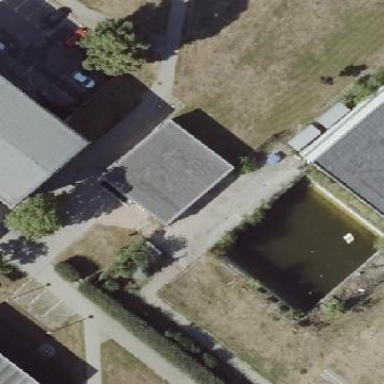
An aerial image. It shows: Shed building.